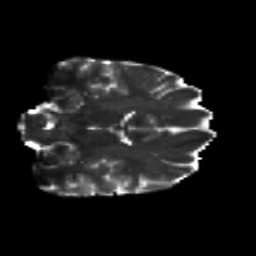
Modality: T2w
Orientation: coronal
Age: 31
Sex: female
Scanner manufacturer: siemens
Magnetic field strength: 3 T
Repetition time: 8.8 s
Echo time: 0.085 s